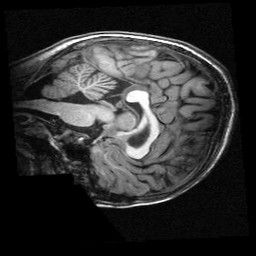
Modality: T1w
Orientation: sagittal
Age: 11
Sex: male
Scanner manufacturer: siemens
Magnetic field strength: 3 T
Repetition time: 2.3 s
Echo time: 0.00336 s